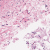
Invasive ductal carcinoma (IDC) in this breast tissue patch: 0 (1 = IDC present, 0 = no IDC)